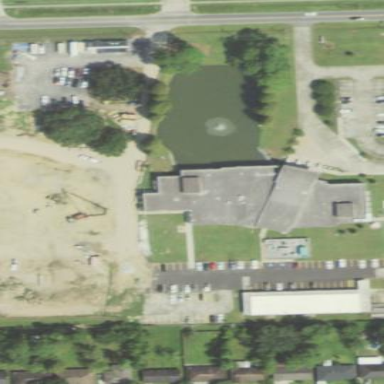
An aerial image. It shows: Hospital building.